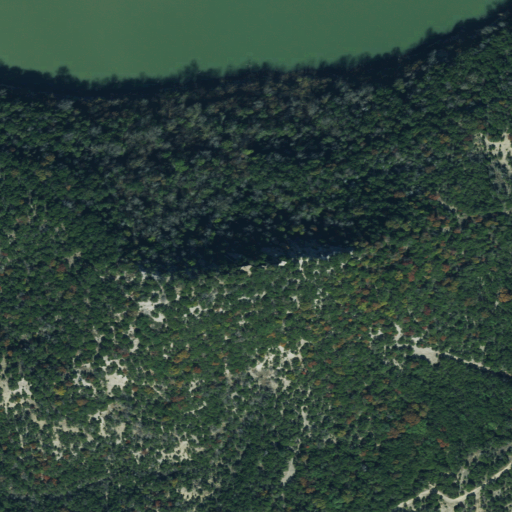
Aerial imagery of mountain in Texas named Cedar Knob containing evergreen forest, open water, and grassland